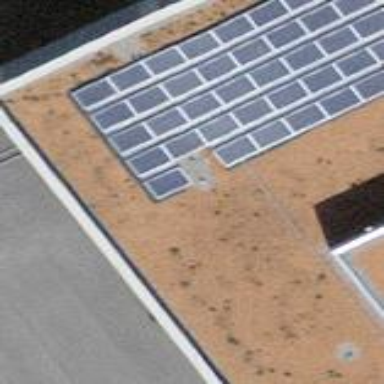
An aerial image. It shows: Solar power generator.